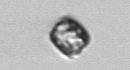
Label: Thalassiosira